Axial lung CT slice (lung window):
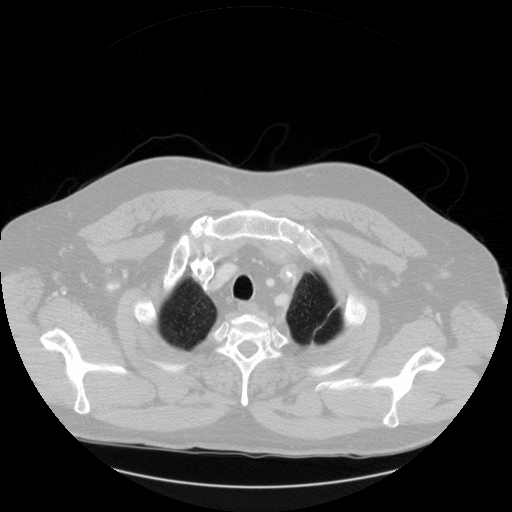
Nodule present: no